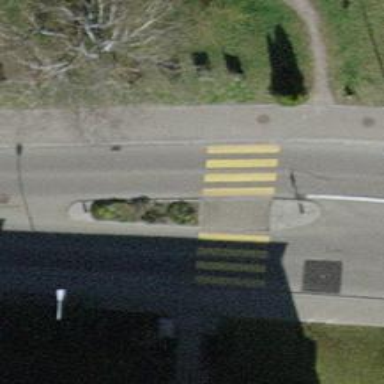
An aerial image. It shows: Zebra crossing on the road.